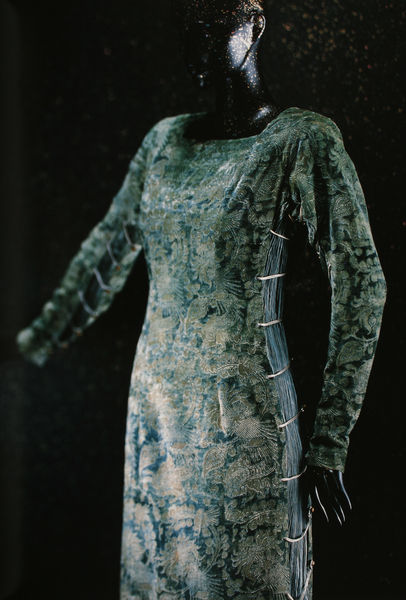
Titel: Kleid
Künstler: Mariano Fortuny
Standort: Kyoto (Japan)
Institution: Kyoto Costume Institute
Schlagwörter: blau, blätter, dunkel, hand, kopf, schatten, grün, ausschnitt, brust, finger, hell, kleid, licht, ohr, schwarz, mode, muster, falten, samt, ärmel, schnur, schnüre, stoff, blatt, schulter, seide, ranken, taille, modell, büste, glanz, floral, gerade, streifen, model, naht, geschlossen, foto, fotografie, grünblau, photographie, seite, puppe, blaugrün, struktur, lichtreflex, design, tailliert, textilien, schlitz, schneiderei, handlos, schaufensterpuppe, damenmode, kyoto, haute couture, spangen, schneiderpuppe, couture, dessin, seitenschlitz, textildesign